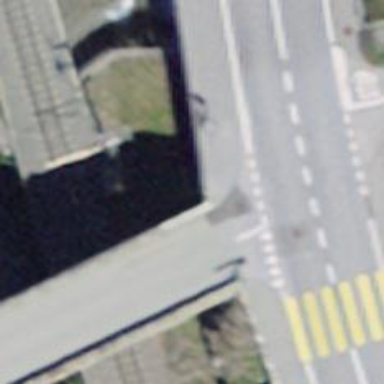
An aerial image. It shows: Unclassified road on bridge.